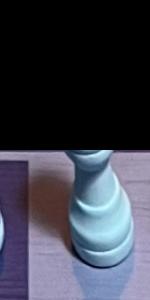
Label: Rook_White